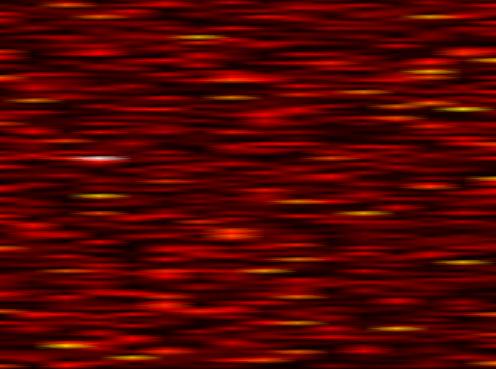
Label: OFDM